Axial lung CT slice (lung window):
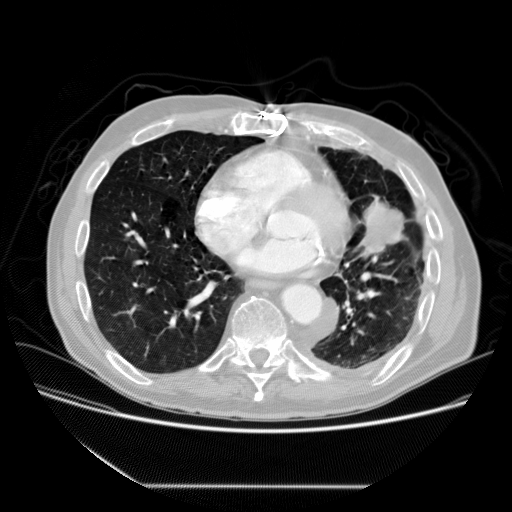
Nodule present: no